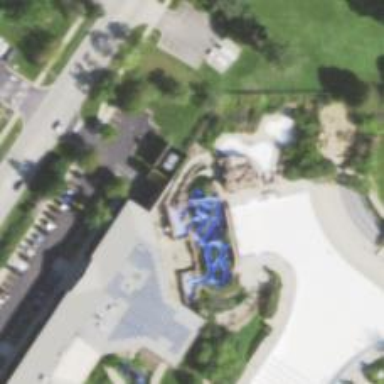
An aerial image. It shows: Water slide attraction.